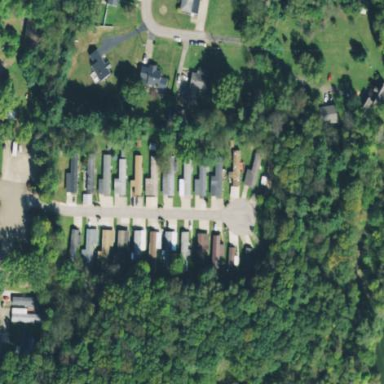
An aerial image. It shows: Residential area known as trailer park.